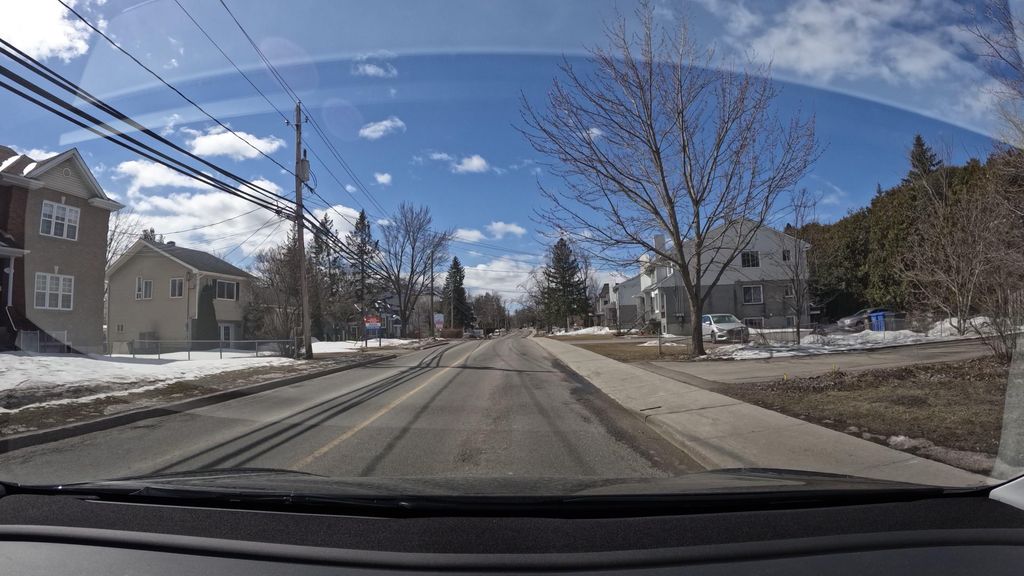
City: montreal